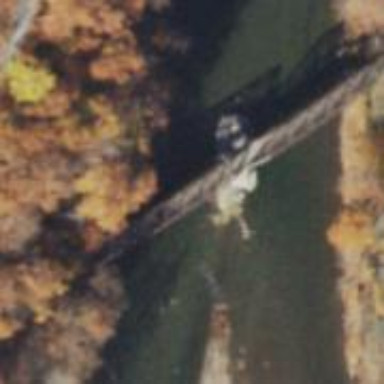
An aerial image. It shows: Bridge supported by piers.